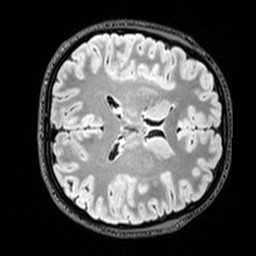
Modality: T2w
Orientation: axial
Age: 25
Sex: female
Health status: healthy
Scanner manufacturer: siemens
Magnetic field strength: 3 T
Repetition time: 5 s
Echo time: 0.397 s